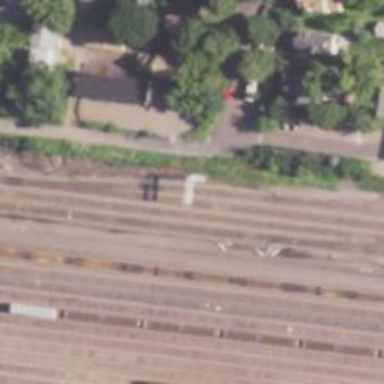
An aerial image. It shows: Railway signal.